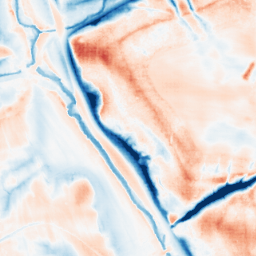
Category: classical
Decomposition family: gaussian_anisotropic
Decomposition parameters: sigma_x: 10
sigma_y: 10
Upsampling method: sinc_blackman
Upsampling parameters: scale: 2
kernel_size: 4
Upsampling scale: 2